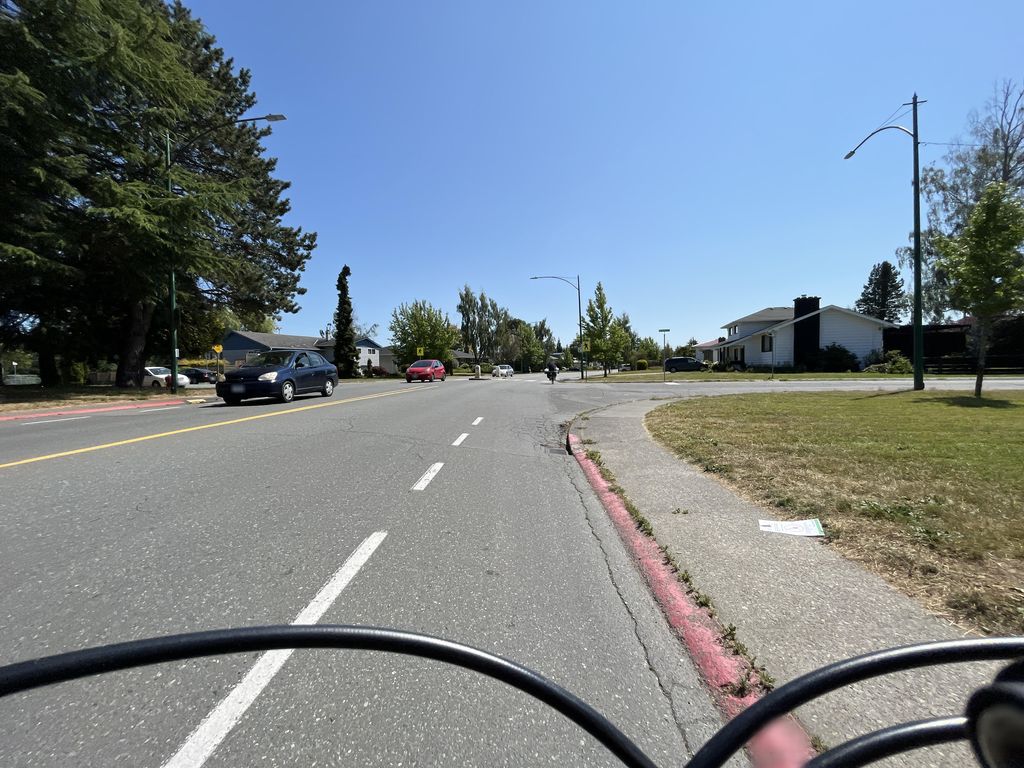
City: victoria